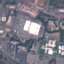
Land use / land cover: Industrial